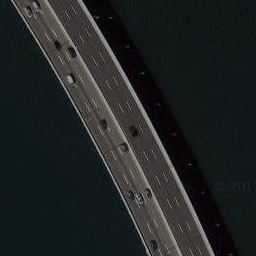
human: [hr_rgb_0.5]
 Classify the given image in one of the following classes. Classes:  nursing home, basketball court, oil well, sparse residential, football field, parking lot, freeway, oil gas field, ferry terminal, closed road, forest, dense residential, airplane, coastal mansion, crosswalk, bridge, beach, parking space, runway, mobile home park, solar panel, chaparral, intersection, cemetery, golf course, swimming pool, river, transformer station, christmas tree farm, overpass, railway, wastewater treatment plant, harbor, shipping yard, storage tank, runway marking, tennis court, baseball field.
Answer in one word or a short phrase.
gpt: bridge